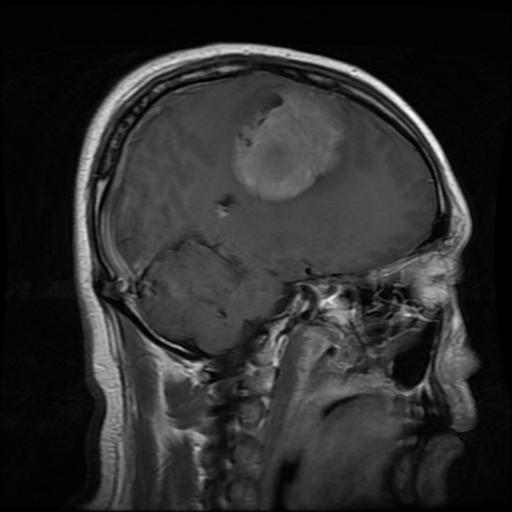
Label: meningioma